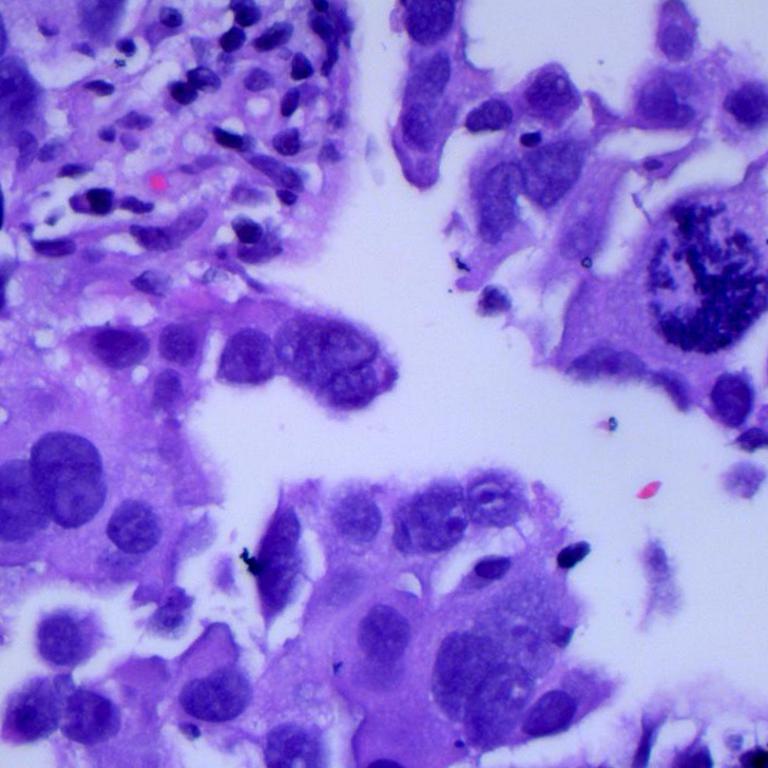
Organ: lung
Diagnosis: adenocarcinomas